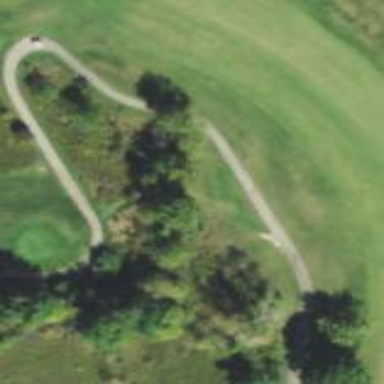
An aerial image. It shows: Golf fairway in the image.